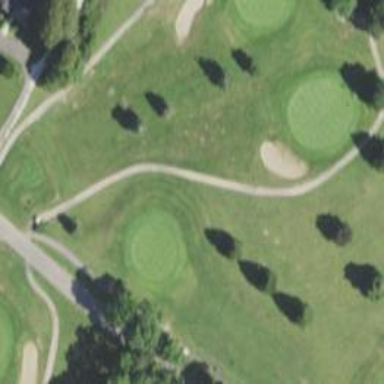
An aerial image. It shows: Golf hole.